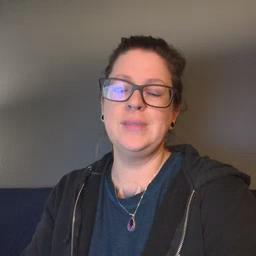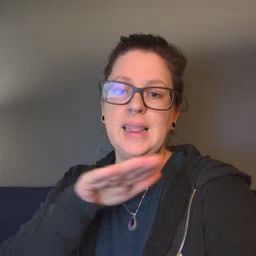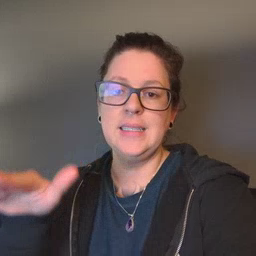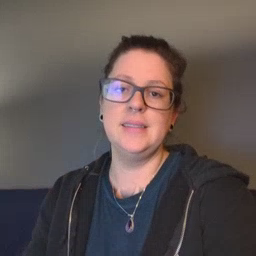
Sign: clean